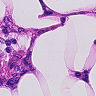
Metastatic tissue present: no